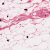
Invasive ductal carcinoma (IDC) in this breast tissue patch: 0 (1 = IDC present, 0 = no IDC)